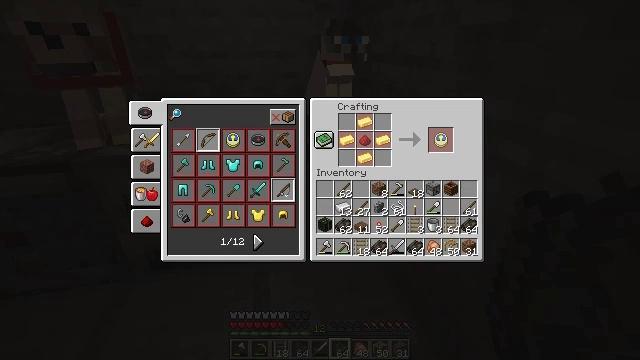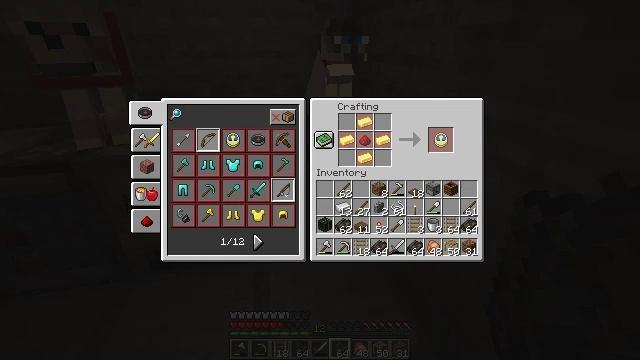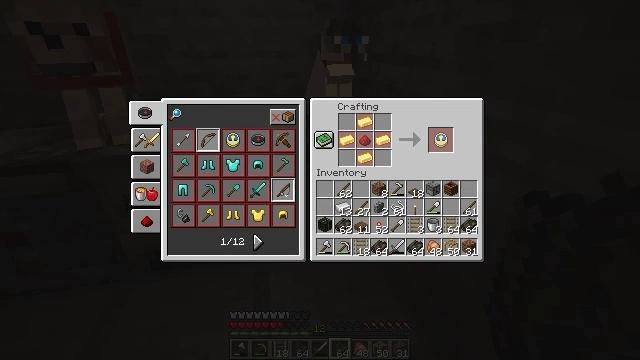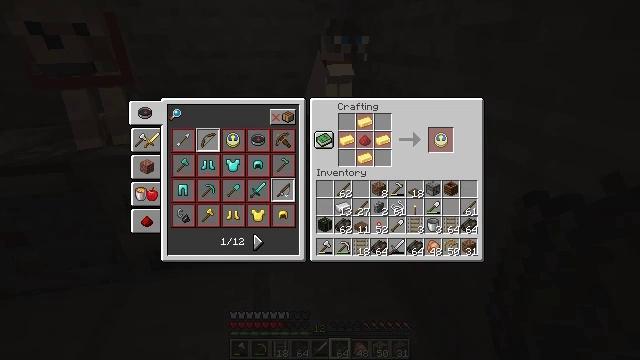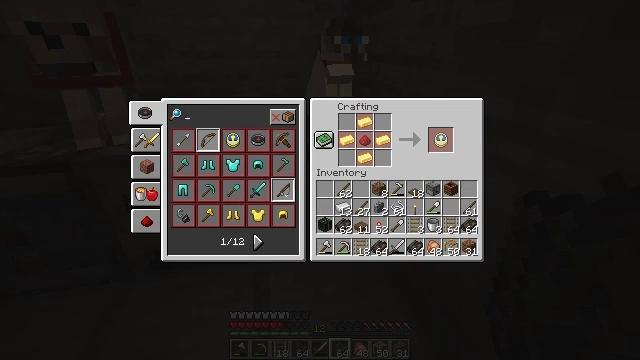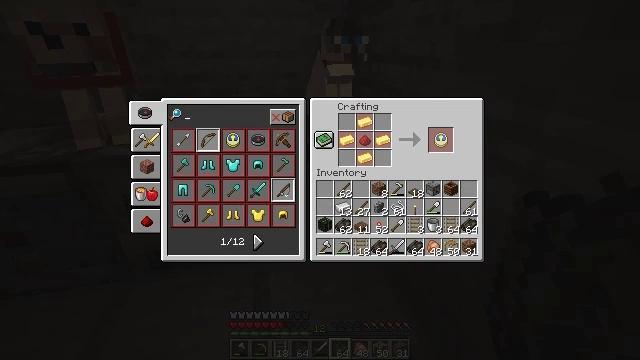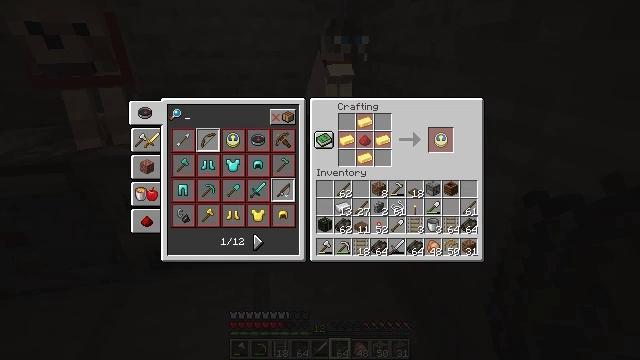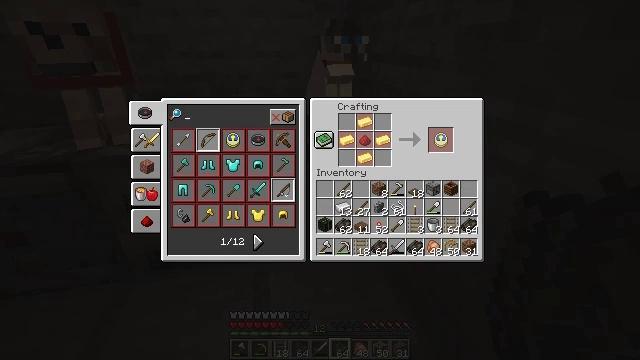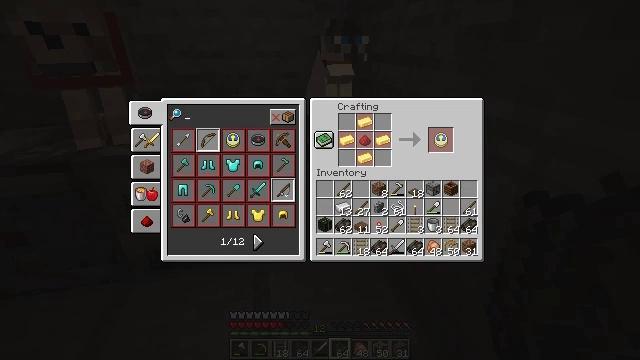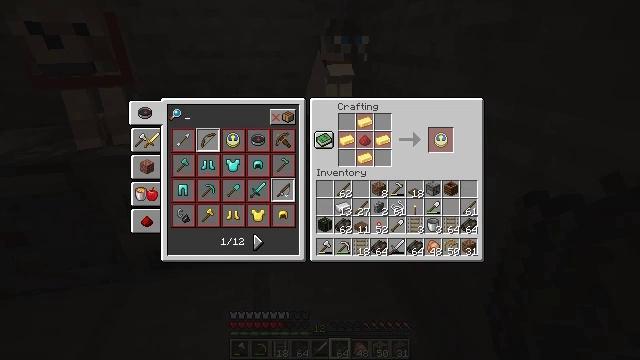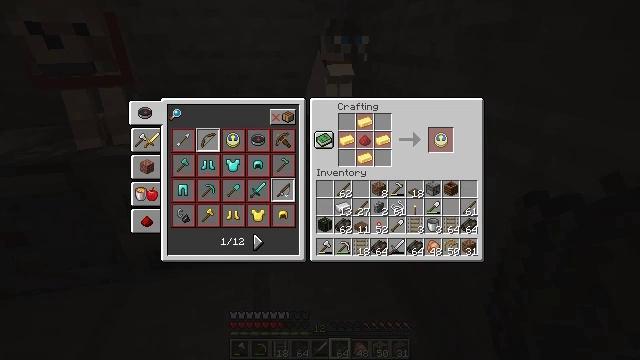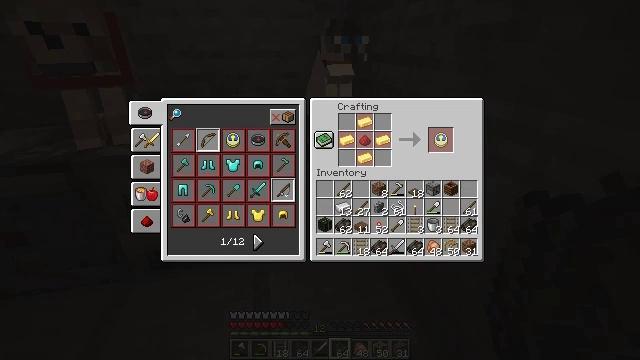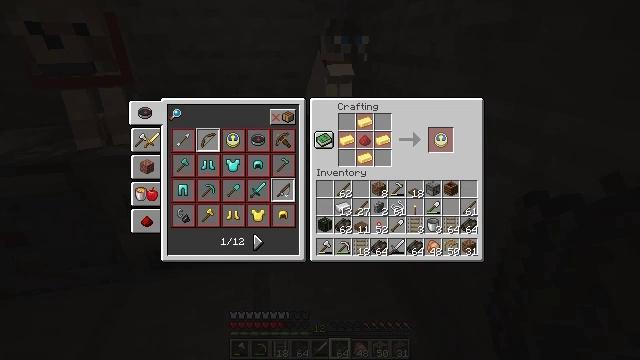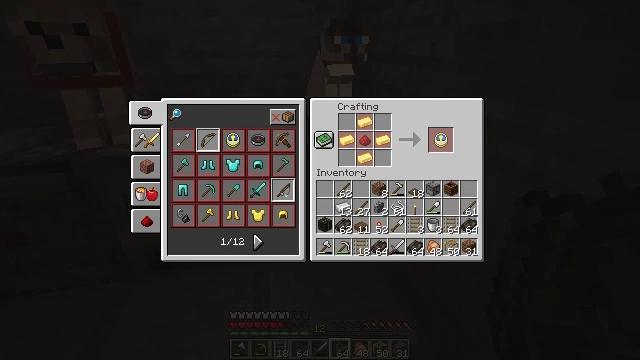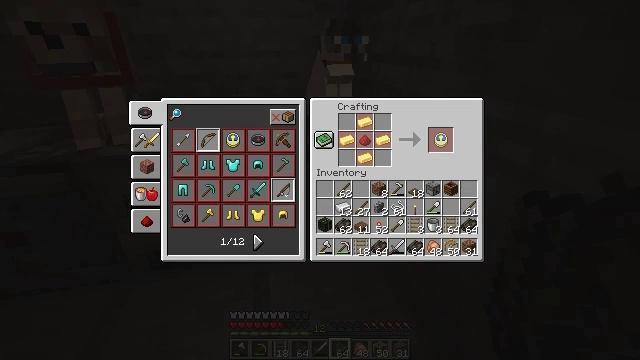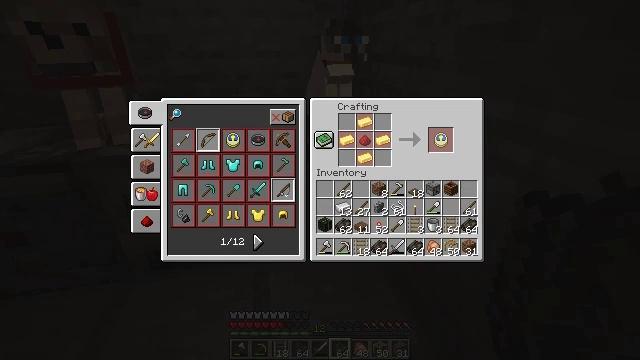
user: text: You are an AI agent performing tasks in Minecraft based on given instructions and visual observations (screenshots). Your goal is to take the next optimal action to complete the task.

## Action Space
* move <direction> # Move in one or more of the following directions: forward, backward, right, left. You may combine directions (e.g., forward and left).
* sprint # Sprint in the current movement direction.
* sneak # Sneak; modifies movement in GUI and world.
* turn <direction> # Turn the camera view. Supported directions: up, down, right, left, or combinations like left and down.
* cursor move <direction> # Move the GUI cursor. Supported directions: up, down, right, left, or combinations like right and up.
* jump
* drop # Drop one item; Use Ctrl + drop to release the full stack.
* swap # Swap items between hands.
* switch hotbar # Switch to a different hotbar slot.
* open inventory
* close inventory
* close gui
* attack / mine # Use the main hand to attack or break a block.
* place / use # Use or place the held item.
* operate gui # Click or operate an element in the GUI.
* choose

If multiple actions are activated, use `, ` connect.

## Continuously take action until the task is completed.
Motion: motion action
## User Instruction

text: Interact with the crafting table to obtain a dried kelp block.
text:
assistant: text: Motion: attack / mine
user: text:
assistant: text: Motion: no_op
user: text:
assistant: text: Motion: no_op
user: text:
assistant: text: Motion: no_op
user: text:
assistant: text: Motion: no_op
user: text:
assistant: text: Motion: no_op
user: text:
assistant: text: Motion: no_op
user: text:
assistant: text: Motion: no_op
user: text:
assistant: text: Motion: no_op
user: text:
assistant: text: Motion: no_op
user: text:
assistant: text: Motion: no_op
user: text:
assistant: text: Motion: no_op
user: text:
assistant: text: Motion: no_op
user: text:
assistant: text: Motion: no_op
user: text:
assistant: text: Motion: no_op
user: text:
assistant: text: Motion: no_op
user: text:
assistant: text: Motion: no_op
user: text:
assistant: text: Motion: no_op
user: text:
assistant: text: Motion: no_op
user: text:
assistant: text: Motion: no_op
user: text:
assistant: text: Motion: no_op
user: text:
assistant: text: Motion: no_op
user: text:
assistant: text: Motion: no_op
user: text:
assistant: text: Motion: no_op
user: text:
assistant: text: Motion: no_op
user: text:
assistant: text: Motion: attack / mine
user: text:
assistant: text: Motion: attack / mine
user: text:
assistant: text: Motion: attack / mine
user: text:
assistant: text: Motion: attack / mine
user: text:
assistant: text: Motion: no_op